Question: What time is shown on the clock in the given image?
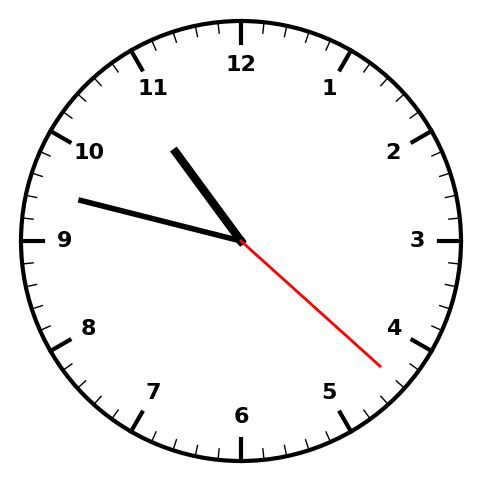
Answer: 10:47:22